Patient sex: F
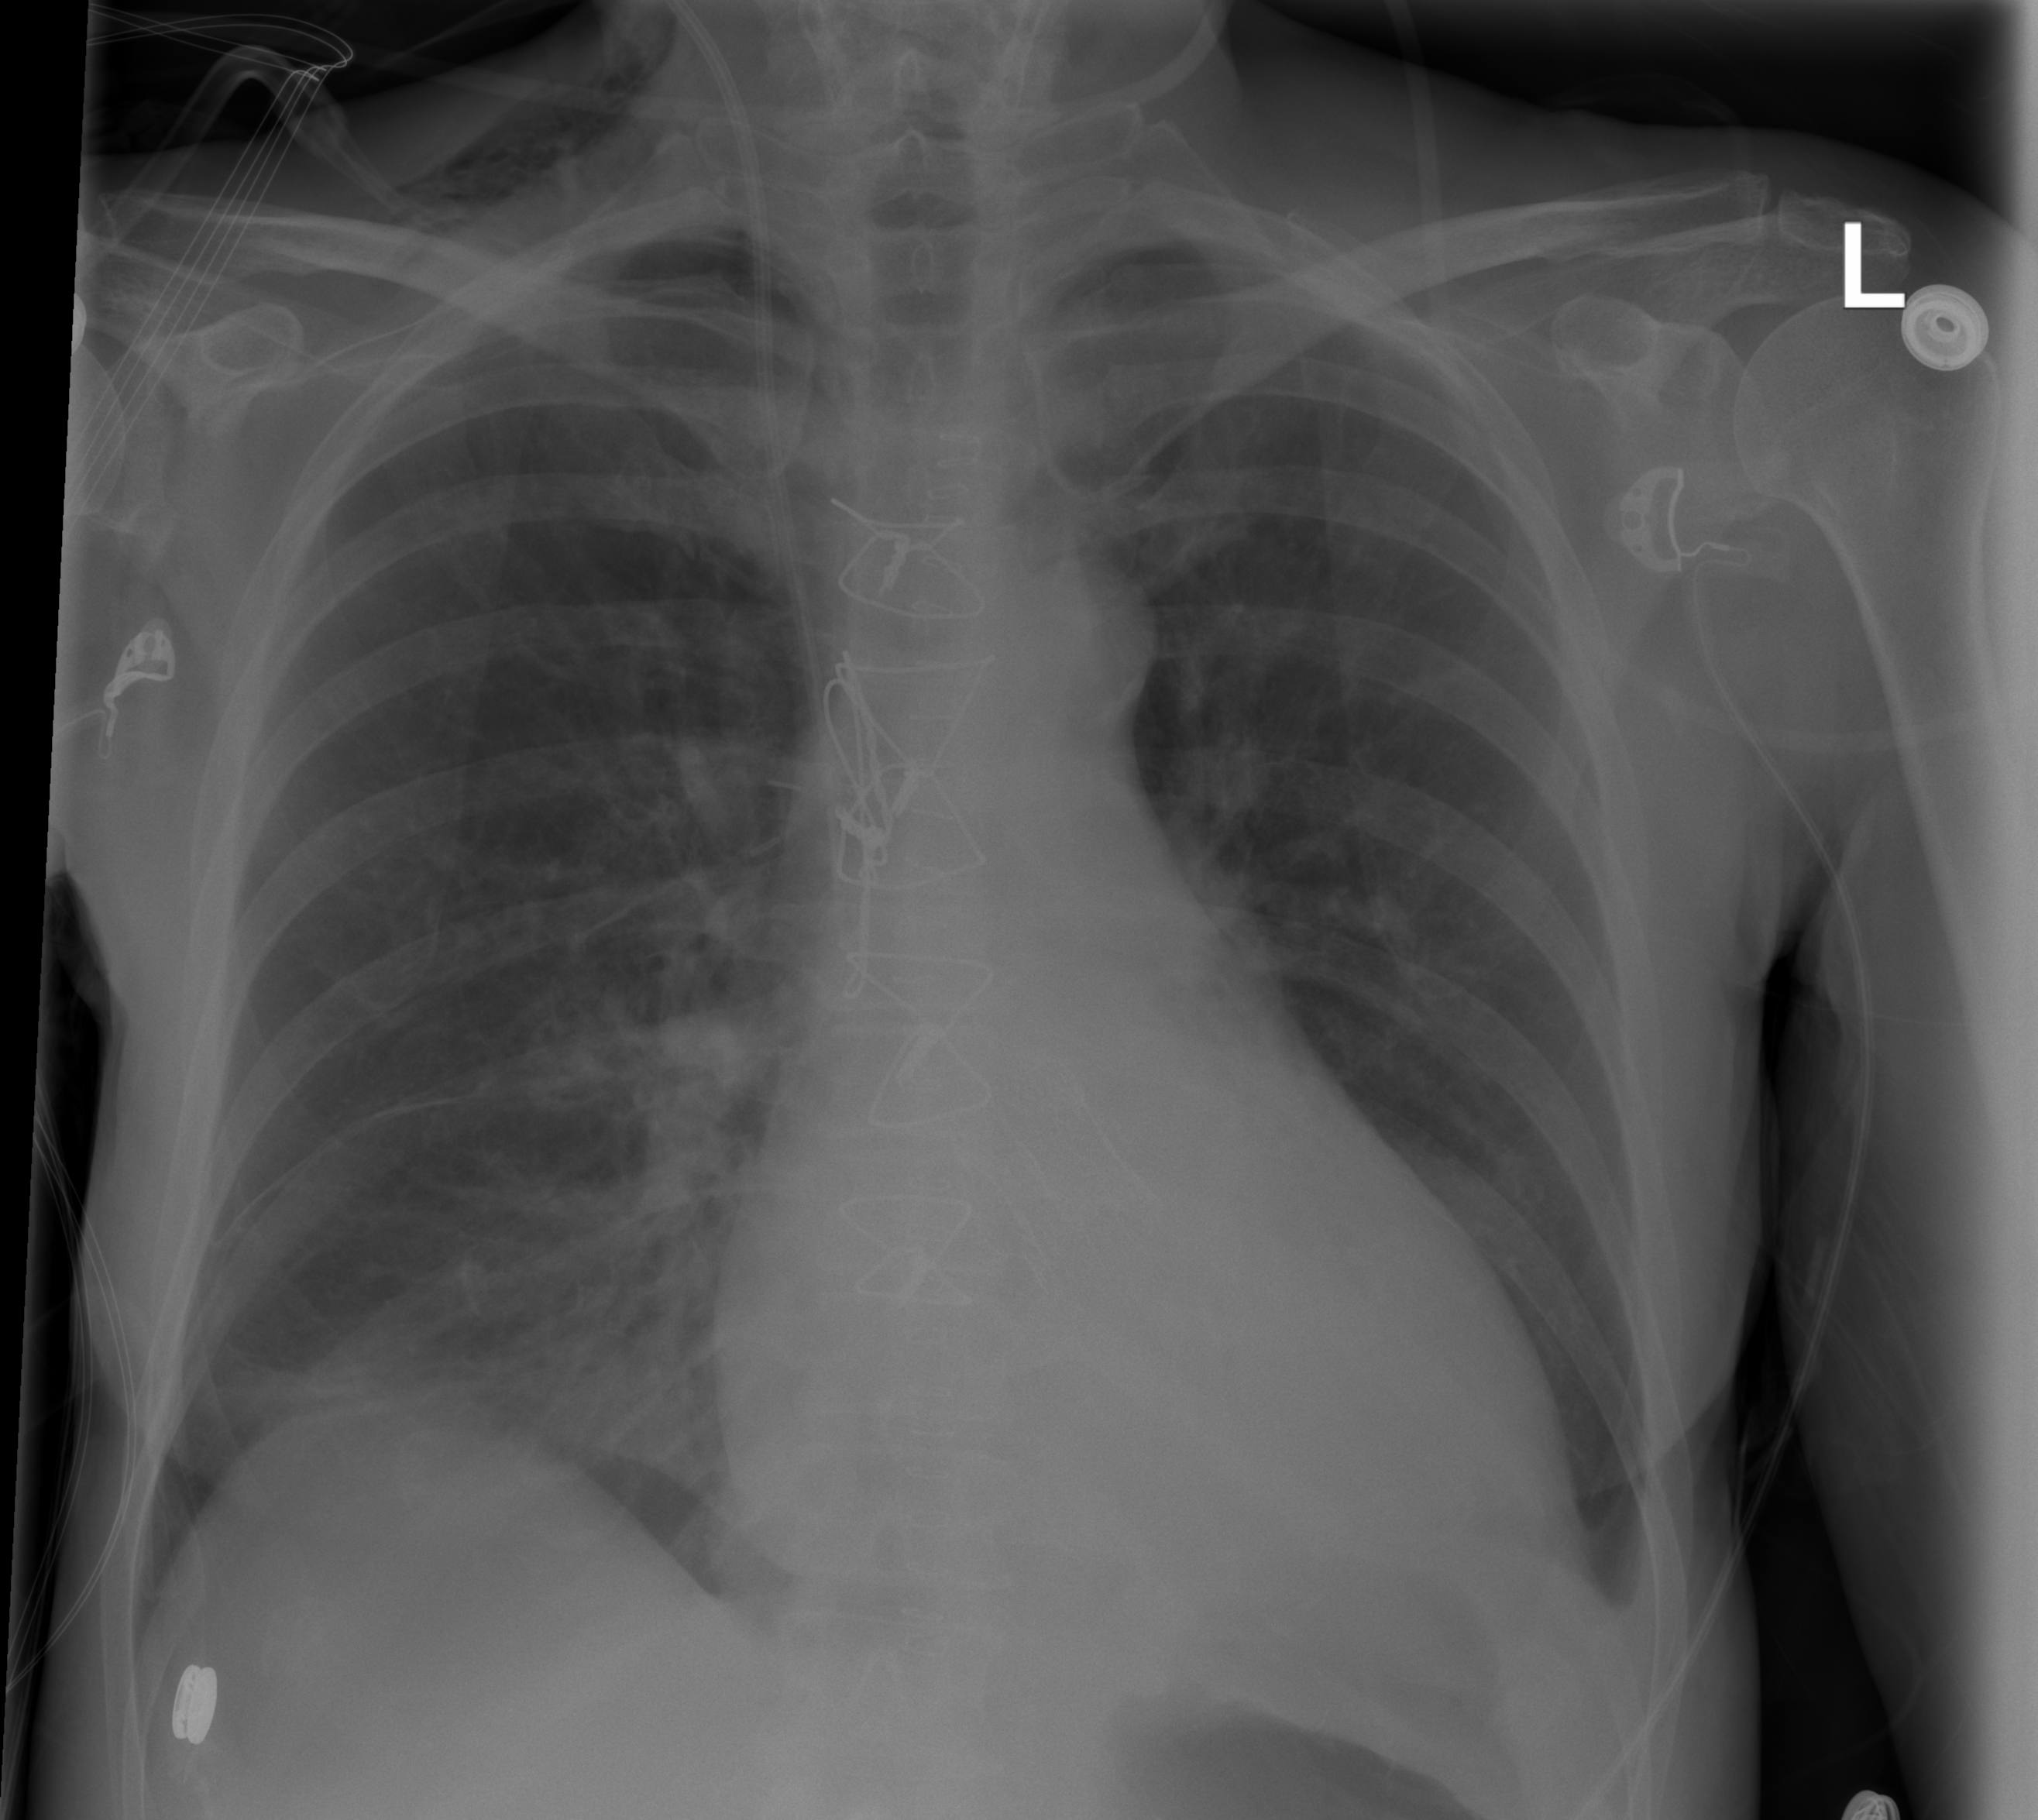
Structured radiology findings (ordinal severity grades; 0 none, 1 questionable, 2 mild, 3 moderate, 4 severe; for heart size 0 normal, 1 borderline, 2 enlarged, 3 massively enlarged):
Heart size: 1
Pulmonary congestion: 0
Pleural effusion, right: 0
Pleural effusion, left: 0
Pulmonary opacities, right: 2
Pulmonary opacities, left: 0
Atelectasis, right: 2
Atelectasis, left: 0